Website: macys
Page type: customer-info-address
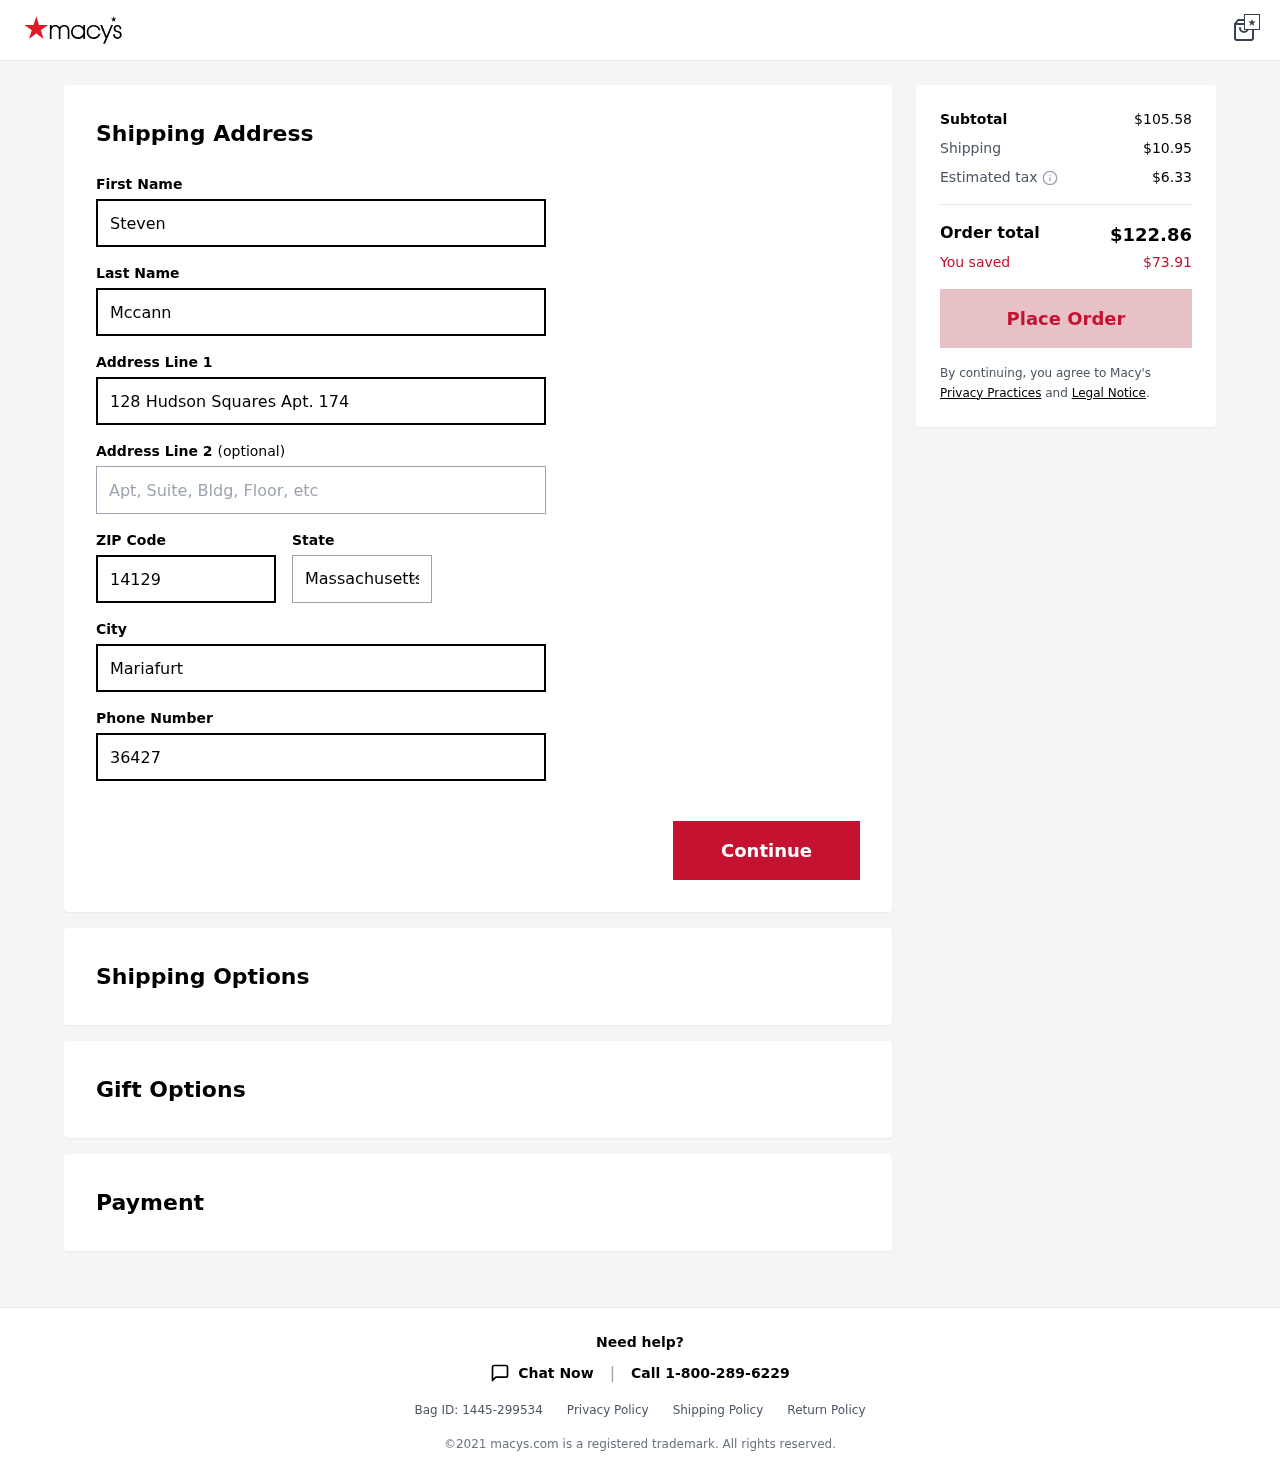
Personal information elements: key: PII_CITY
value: Mariafurt
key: PII_FIRSTNAME
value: Steven
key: PII_LASTNAME
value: Mccann
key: PII_PHONE
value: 3642705393
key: PII_POSTCODE
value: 14129
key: PII_STATE
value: Massachusetts
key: PII_STREET
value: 128 Hudson Squares Apt. 174
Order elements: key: ORDER_SUBTOTAL
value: $105.58
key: ORDER_SHIPPING_COST
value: $10.95
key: ORDER_TAX
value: $6.33
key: ORDER_TOTAL
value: $122.86
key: ORDER_SAVINGS
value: $73.91